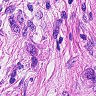
Metastatic tissue present: yes